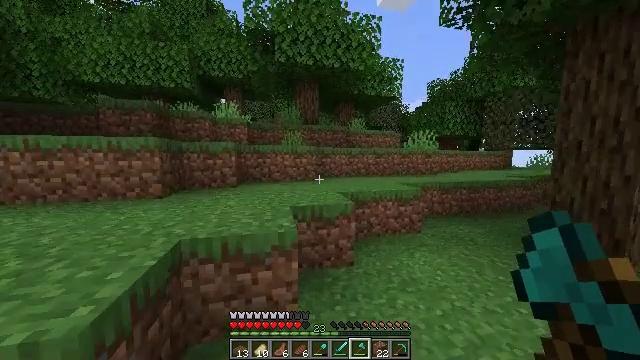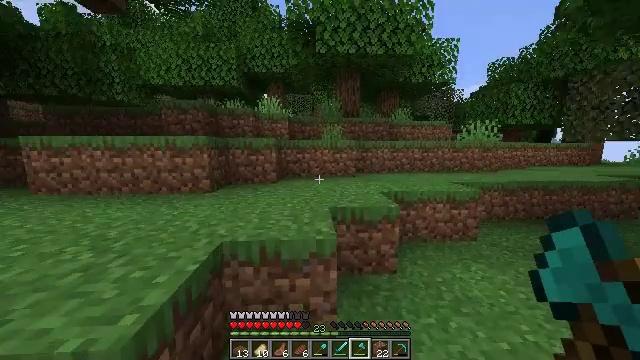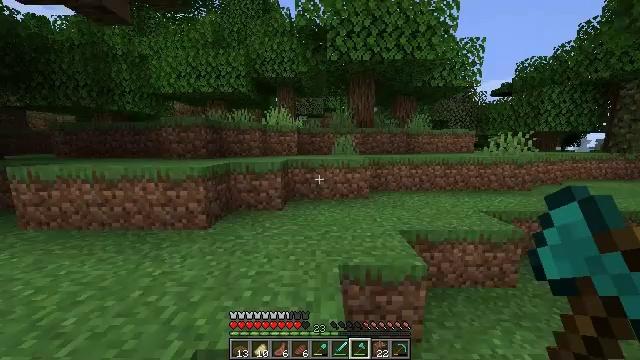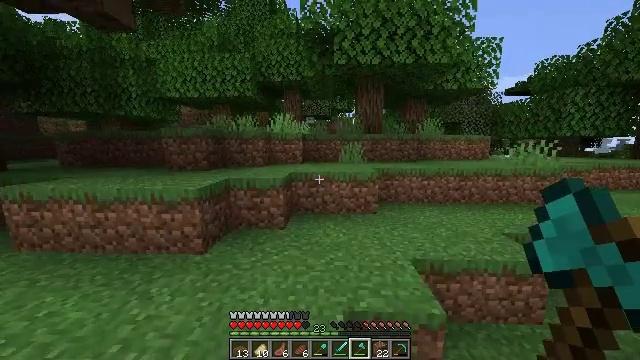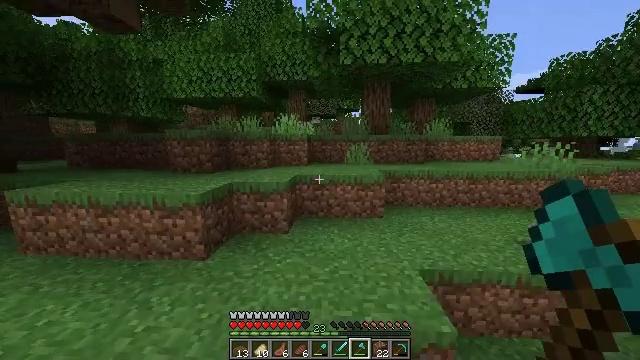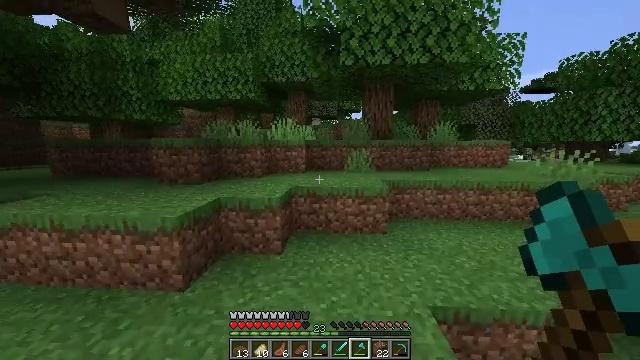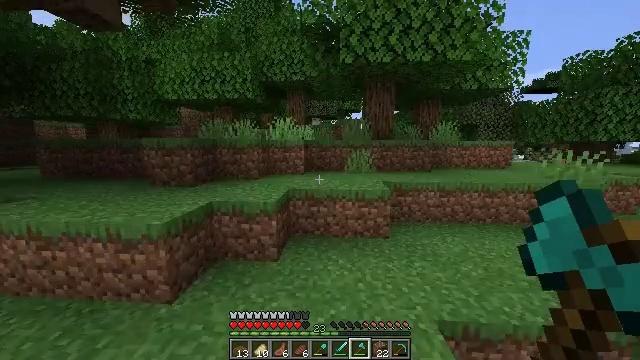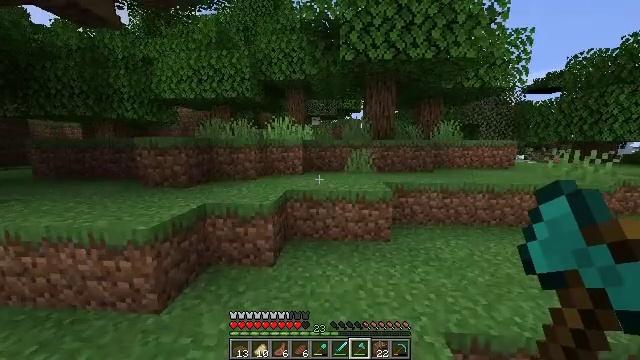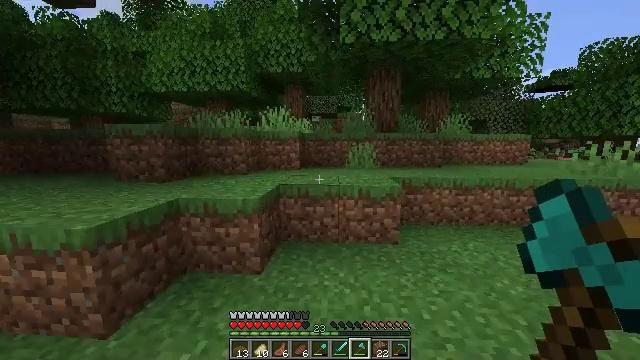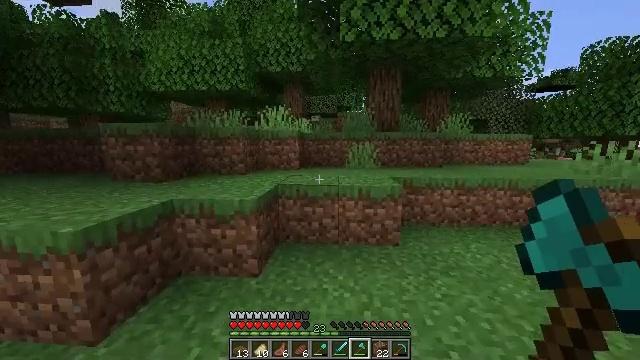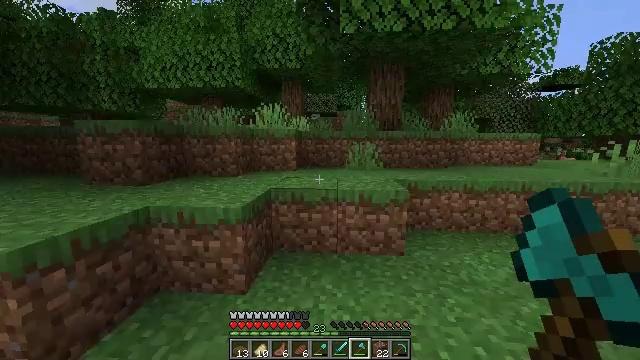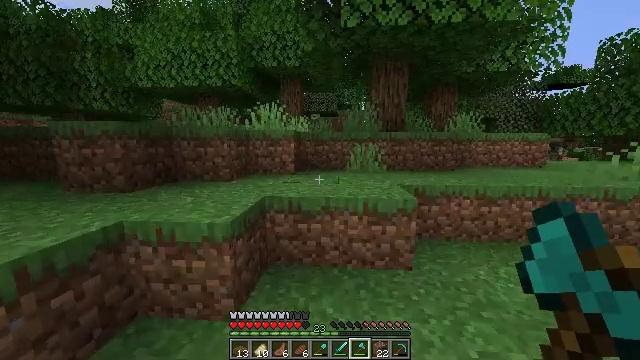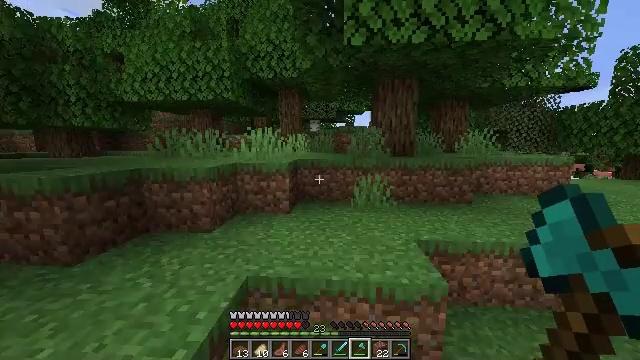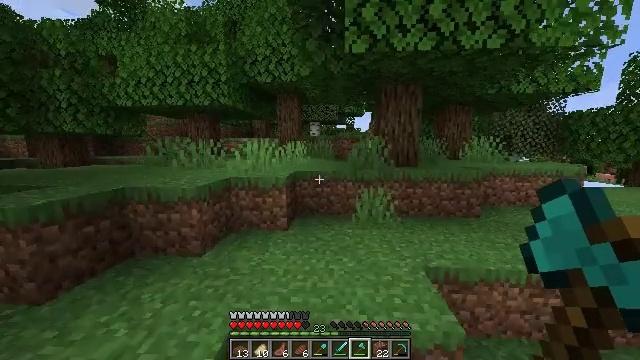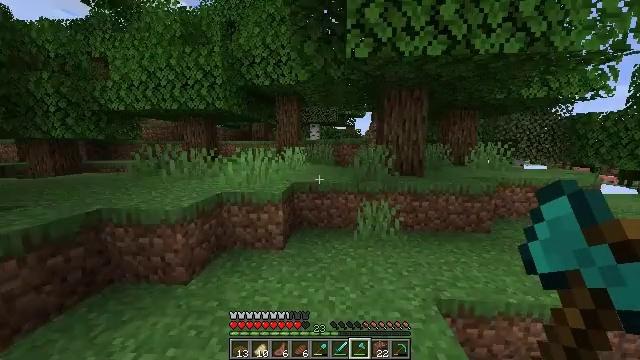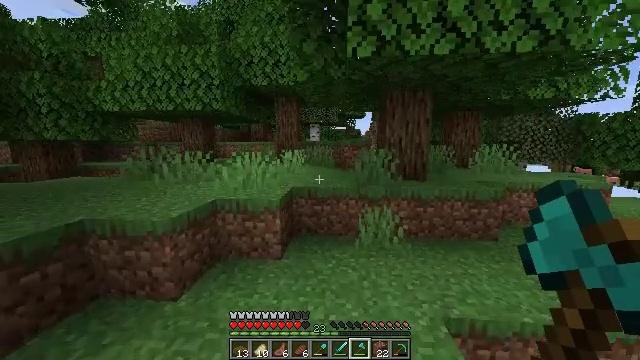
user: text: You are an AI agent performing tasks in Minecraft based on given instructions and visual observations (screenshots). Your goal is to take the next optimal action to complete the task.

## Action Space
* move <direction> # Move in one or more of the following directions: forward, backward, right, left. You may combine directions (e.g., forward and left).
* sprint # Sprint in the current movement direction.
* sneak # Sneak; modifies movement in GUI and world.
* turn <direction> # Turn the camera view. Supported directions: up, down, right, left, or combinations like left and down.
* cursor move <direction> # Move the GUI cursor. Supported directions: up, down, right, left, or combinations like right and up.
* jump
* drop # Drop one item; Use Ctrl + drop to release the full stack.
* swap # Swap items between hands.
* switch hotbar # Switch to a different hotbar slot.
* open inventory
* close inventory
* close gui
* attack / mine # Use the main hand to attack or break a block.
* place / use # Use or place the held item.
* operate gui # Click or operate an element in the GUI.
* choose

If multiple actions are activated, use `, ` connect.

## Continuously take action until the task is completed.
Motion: motion action
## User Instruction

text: Mine fern in the forest.
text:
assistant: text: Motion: move forward, turn left and down, jump
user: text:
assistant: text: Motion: move forward, turn left, jump
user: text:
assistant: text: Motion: move forward, turn left, jump
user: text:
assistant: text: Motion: move forward, turn left, jump
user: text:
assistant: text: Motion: move forward, jump
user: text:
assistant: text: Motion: move forward, jump
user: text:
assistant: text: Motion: move forward, jump
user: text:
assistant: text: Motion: move forward, jump
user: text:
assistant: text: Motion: move forward, jump
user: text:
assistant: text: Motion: move forward, jump
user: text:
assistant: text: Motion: move forward, sprint, jump
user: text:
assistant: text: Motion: move forward, sprint, jump
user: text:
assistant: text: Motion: move forward, sprint, jump
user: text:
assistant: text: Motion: move forward, sprint, jump
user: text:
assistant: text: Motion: move forward, jump
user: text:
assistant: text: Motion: move forward, jump
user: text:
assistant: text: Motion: move forward, jump
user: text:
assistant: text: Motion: move forward, jump
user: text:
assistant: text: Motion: move forward, jump
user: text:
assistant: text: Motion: move forward, jump
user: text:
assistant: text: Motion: move forward, jump
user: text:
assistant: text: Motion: move forward, sprint, jump
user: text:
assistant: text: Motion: move forward, sprint, jump
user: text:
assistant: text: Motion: move forward, sprint, jump
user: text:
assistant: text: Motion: move forward, sprint, jump
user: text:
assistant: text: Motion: move forward, sprint, jump
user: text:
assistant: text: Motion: move forward, jump
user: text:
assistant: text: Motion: move forward, jump
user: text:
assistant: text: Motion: move forward, jump
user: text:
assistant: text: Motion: move forward, jump